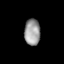
Tissue: lung
Cell type: Myeloid cells
Senescence score: 0.1709
Nuclear area (px): 408
Mean DAPI intensity: 153.978